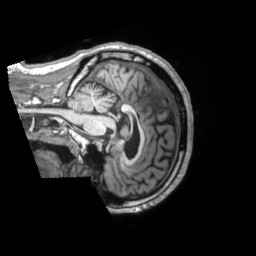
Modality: T1w
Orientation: sagittal
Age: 53
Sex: male
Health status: ill
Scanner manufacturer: siemens
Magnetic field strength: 3 T
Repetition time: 2.2 s
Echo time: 0.00157 s